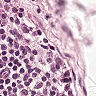
Metastatic tissue present: no